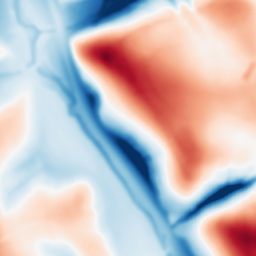
Category: multiscale
Decomposition family: dog_multiscale
Decomposition parameters: sigma_ratio: 2
n_scales: 4
base_sigma: 2
Upsampling method: regularized
Upsampling parameters: scale: 4
lambda_reg: 0.001
Upsampling scale: 4